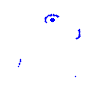
Particle: electron